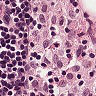
Metastatic tissue present: no